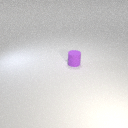
small purple rubber cylinder